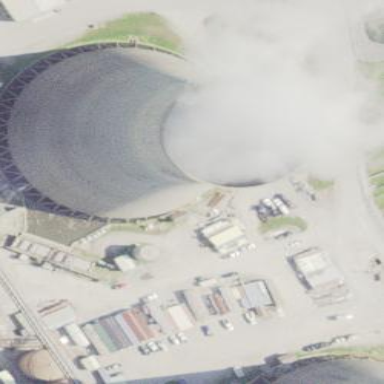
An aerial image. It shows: Industrial building featuring cooling tower.